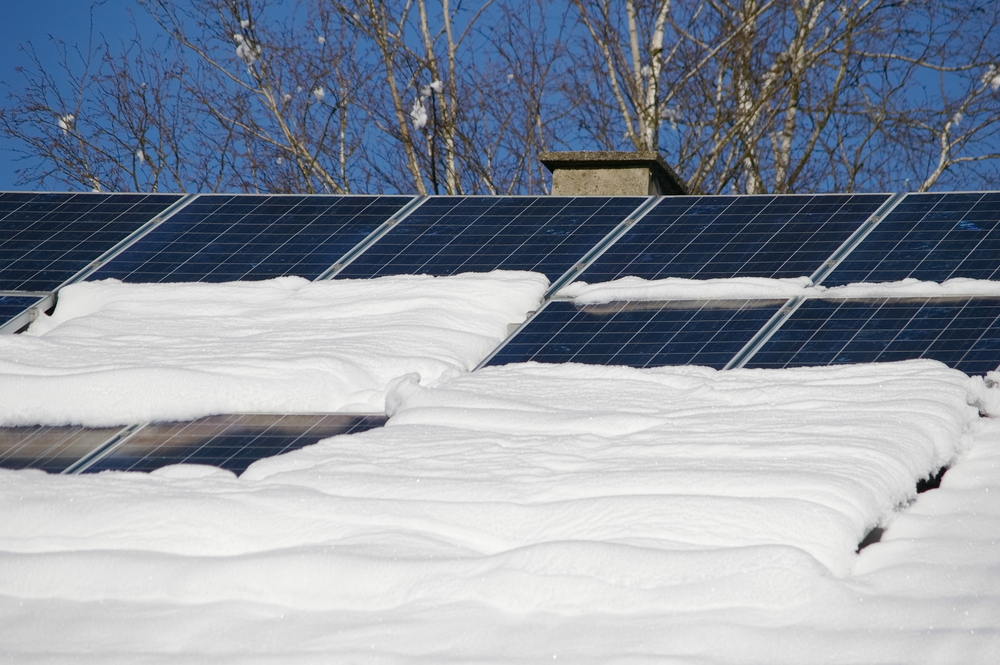
Label: Snow-Covered